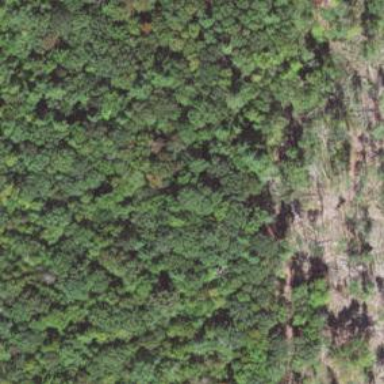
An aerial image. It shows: Mixed leaf woodland.